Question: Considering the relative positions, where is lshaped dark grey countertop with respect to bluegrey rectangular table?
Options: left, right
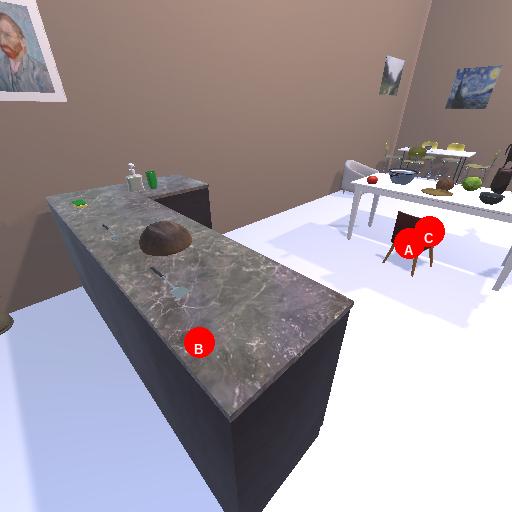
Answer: left